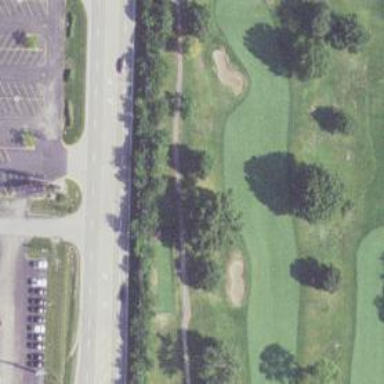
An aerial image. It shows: Pathway for golfing.